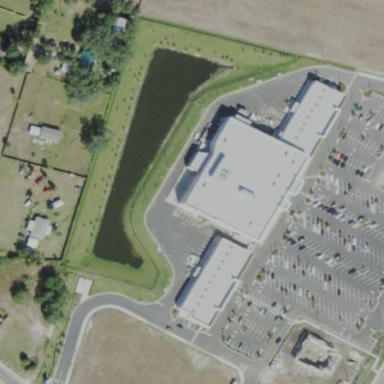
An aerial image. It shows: Supermarket building.